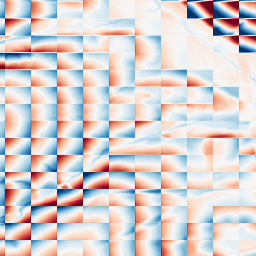
Category: wavelet
Decomposition family: wavelet_biorthogonal
Decomposition parameters: wavelet: bior1.3
level: 5
Upsampling method: bicubic_3x
Upsampling parameters: scale: 3
Upsampling scale: 3